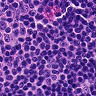
Metastatic tissue present: no